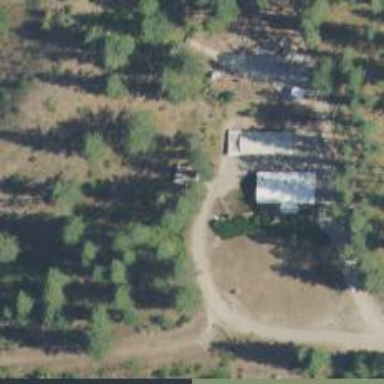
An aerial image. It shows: Unpaved driveway designed for service vehicles.